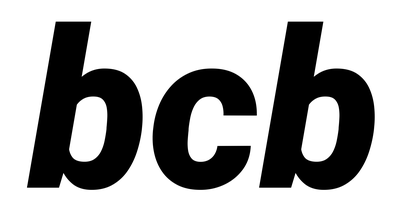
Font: Roboto-Italic_Black_Italic